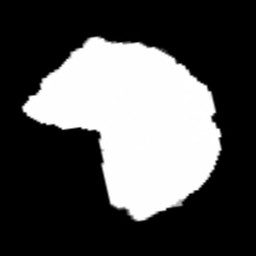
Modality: FA
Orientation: sagittal
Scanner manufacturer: siemens
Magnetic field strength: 3 T
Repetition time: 3.6 s
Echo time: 0.092 s